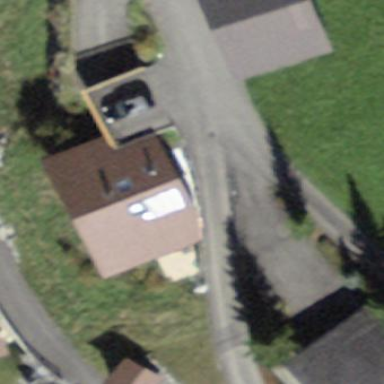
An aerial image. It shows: Garage building.